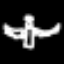
Label: angel